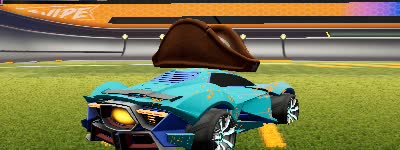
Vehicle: werewolf